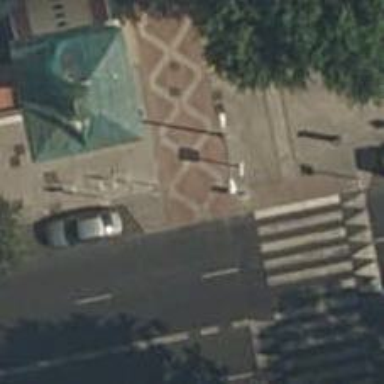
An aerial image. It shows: Crossing footway made of paving stones.